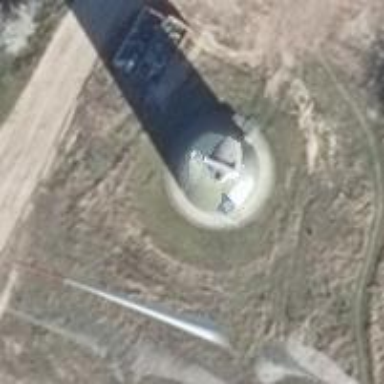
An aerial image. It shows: Wind power generator.